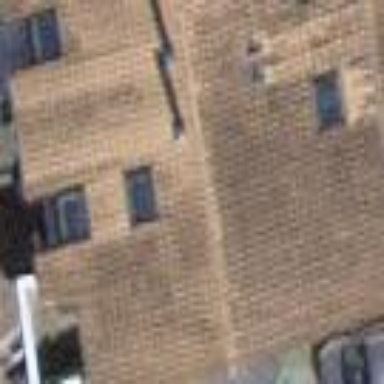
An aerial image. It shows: Building with tiled roof.